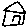
Label: house